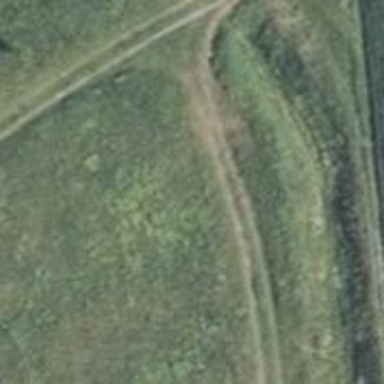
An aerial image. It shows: Grass track with Grade 4 tracktype.